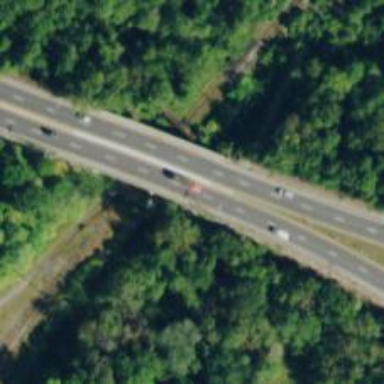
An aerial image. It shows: Trunk highway bridge with asphalt surface.